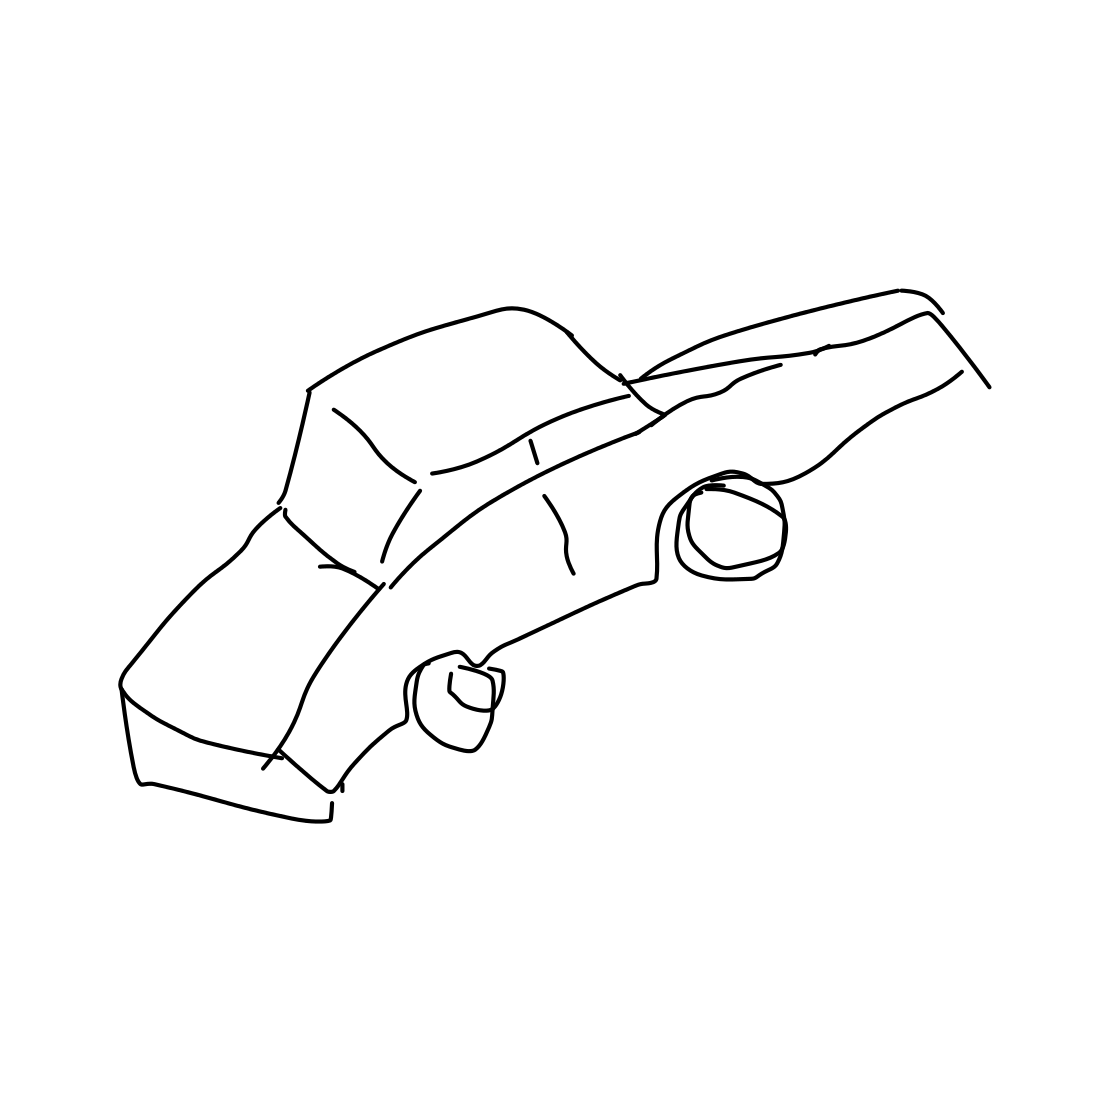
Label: car (sedan)